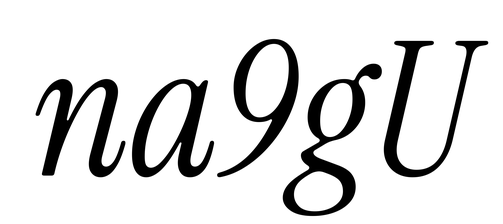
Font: InstrumentSerif-Italic